Question: I have a ListView which - when I add items into the layout, when the items reaches the bottom - is overlapping some Button I placed at the bottom of the view.
See this screenshot

I want to add the items to my ListView using all the available space above the Buttons as these are the last Views (preventing to show the items the user won't see).
Listview setup:
'''
<RelativeLayout
android:layout_width="match_parent"
android:layout_height="match_parent"
android:id="@+id/parentPanel"
android:layout_gravity="start">
<ListView
android:id="@+id/log_drawer"
android:layout_width="fill_parent"
android:layout_height="match_parent"
android:layout_gravity="start"
android:background="@color/log_drawer_color"
android:divider="@android:color/transparent"
android:cacheColorHint="@android:color/transparent"
android:dividerHeight="0.0dip"
android:typeface="monospace"
android:scrollingCache="false"
/>
<RelativeLayout
android:layout_width="match_parent"
android:layout_height="wrap_content"
android:background="@color/grey19"
android:layout_alignParentBottom="true">
<Button
android:layout_width="wrap_content"
android:layout_height="wrap_content"
android:drawableTop="@drawable/ic_delete"
android:clickable="true"
android:background="@drawable/textview_state_config"
android:text="@string/clear_log"
android:onClick="onClick"
android:id="@+id/clear_log"
android:paddingTop="5dp"
android:layout_alignParentTop="true"
android:layout_alignParentLeft="true"
android:layout_alignParentStart="true"
android:layout_marginLeft="41dp"
android:layout_marginStart="41dp" />
<Button
android:layout_width="wrap_content"
android:layout_height="wrap_content"
android:drawableTop="@drawable/ic_share"
android:clickable="true"
android:id="@+id/share_log"
android:text="@string/share_log"
android:onClick="onClick"
android:paddingTop="5dp"
android:layout_alignParentTop="true"
android:background="@drawable/textview_state_config"
android:layout_toRightOf="@+id/clear_log"
android:layout_toEndOf="@+id/clear_log"
android:layout_marginLeft="73dp"
android:layout_marginStart="73dp" />
</RelativeLayout>
</RelativeLayout>
'''
More information can be provided, if needed. Thanks.
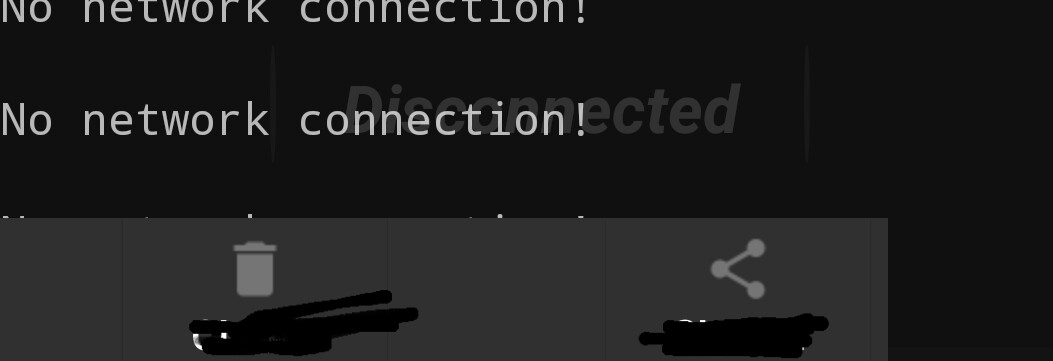
Answer: For anyone having issues like this in the near future, this is how I solved mine
I added to my listview
'''
android:layout_above="@+id/layout_id "
android:scrollbars="true"
'''